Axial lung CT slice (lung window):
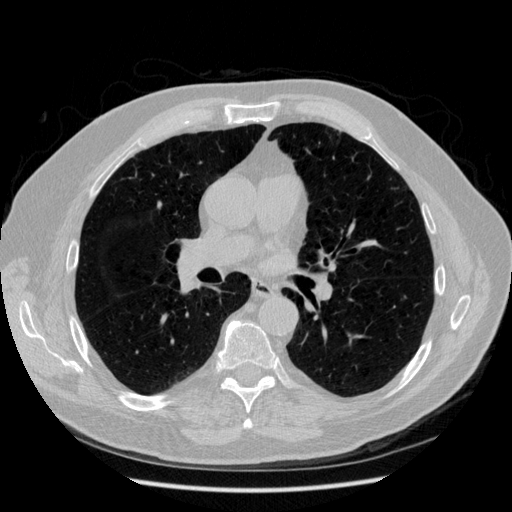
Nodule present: no